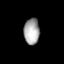
Tissue: lung
Cell type: Endothelial cells
Senescence score: 0.5845
Nuclear area (px): 400
Mean DAPI intensity: 166.348